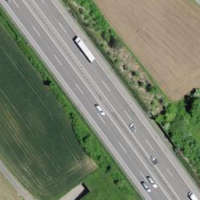
EUNIS habitat code: 57
Species observed at this site:
Milvus milvus